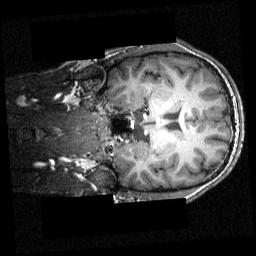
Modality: T1w
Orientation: coronal
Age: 19
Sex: male
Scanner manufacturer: siemens
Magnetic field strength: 3.951 T
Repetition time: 1.5 s
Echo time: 0.00335 s